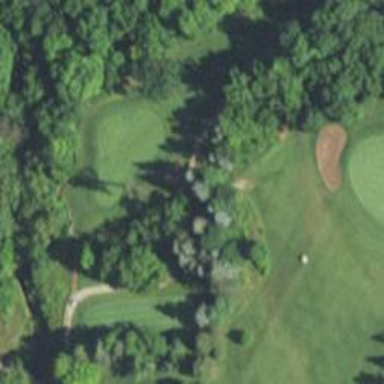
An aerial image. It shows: View of golf hole.